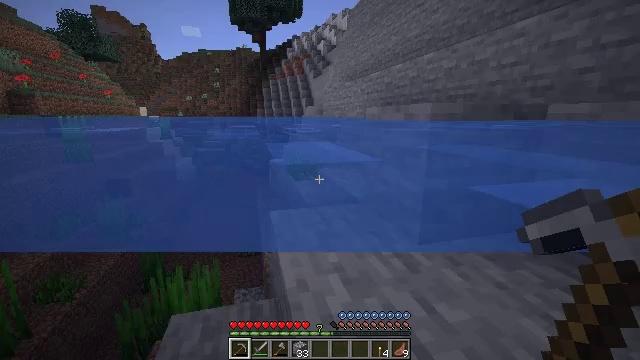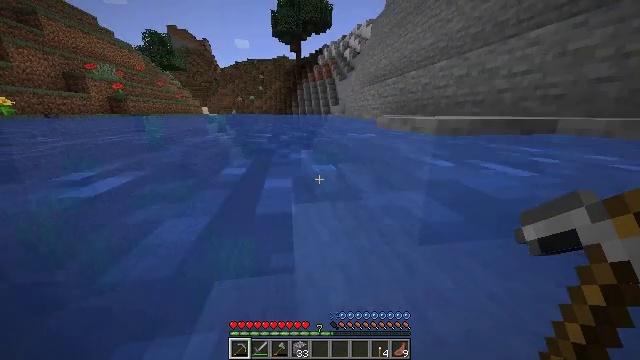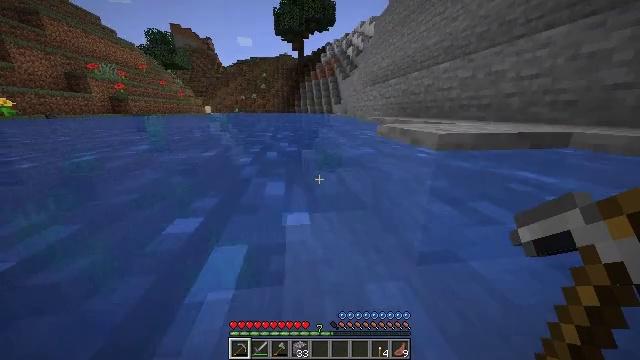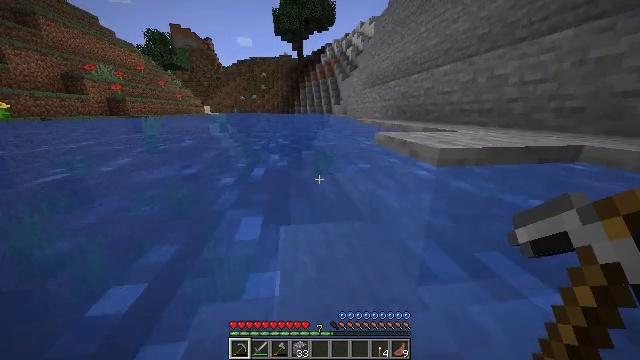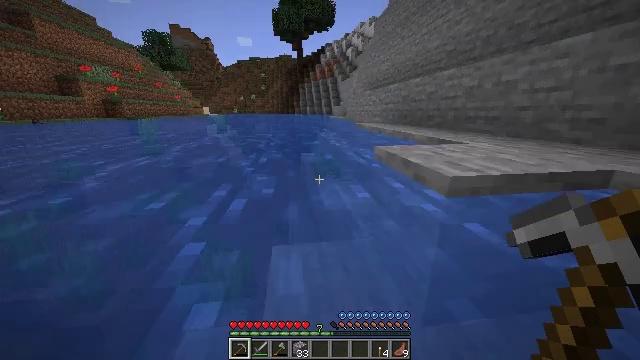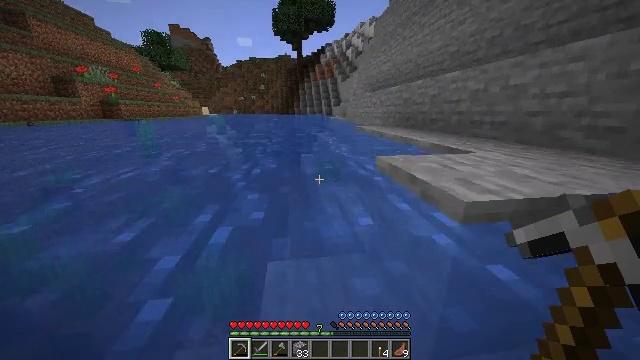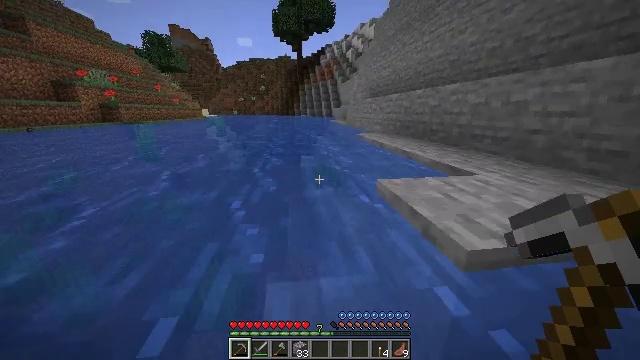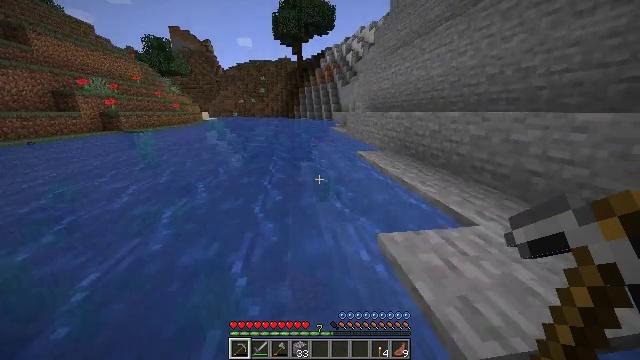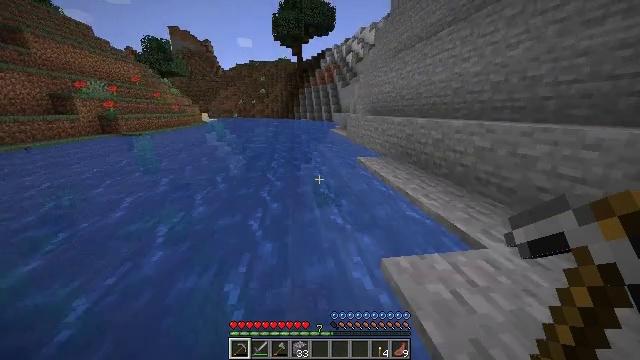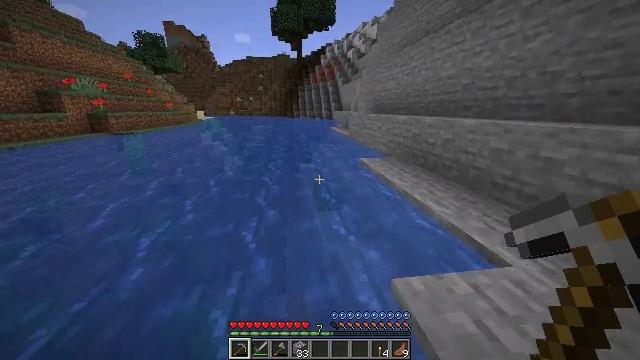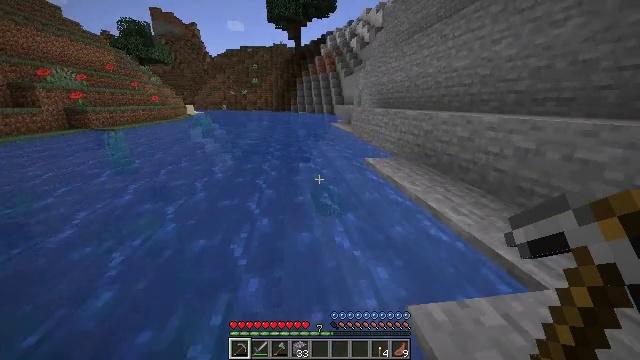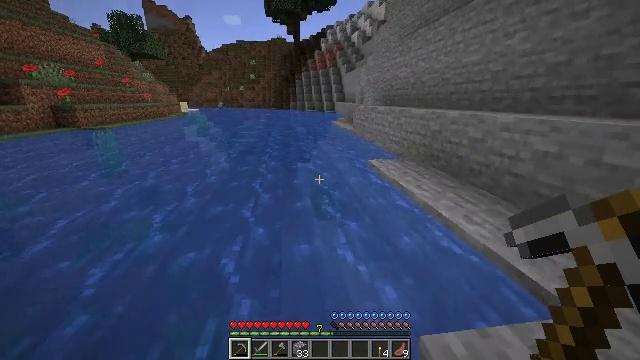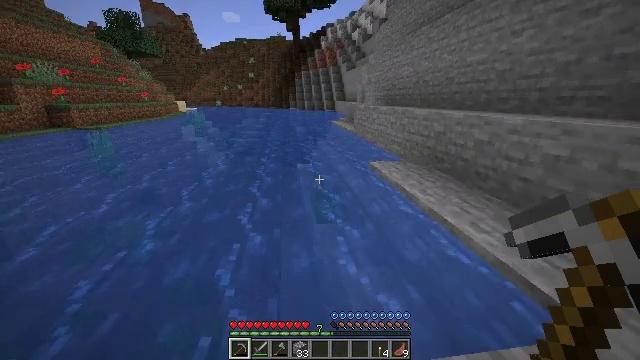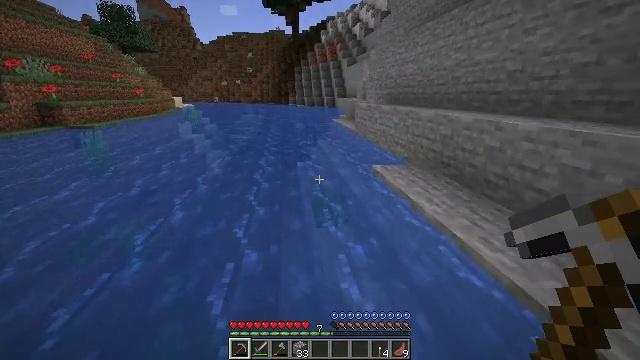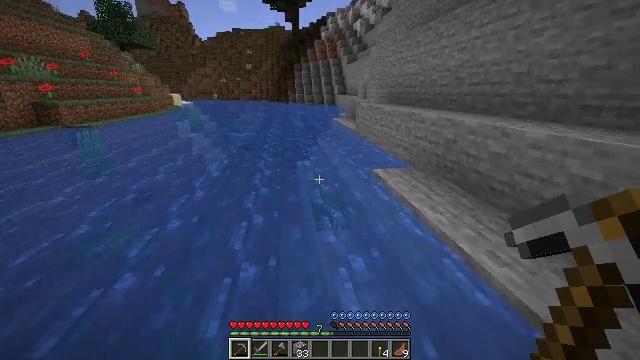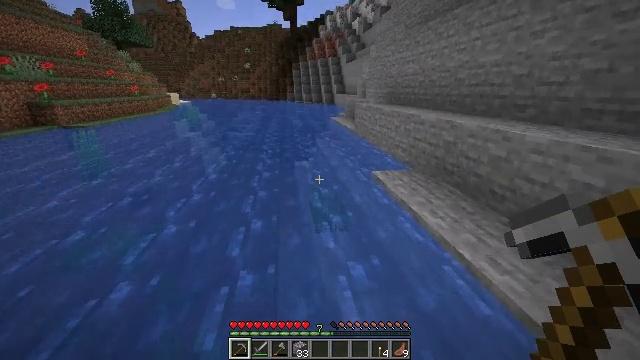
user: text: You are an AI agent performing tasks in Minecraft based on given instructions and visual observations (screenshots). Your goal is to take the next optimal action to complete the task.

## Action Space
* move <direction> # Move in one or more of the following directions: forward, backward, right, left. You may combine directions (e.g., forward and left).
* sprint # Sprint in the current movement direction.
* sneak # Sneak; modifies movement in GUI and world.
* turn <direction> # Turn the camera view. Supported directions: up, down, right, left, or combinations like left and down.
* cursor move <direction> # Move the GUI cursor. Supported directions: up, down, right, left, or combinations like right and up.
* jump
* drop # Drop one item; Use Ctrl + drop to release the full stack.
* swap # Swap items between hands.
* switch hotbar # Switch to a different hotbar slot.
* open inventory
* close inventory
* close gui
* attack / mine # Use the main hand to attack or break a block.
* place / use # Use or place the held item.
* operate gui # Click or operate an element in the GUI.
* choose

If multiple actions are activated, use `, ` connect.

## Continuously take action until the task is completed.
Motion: motion action
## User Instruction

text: Clear the seagrass to get an item.
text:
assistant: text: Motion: move forward and move left, sprint, turn left and down, jump
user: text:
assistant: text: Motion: move forward and move left, sprint, jump
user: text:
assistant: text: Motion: move forward and move left, sprint, jump
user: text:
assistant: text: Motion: move forward and move left, sprint, jump
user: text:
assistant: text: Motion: move forward and move left, sprint, jump
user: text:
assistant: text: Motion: move forward and move left, sprint, jump
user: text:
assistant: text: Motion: move forward, sprint, jump
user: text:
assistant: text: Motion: move forward, sprint, jump
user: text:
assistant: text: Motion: move forward, sprint, jump
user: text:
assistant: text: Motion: move forward, sprint, jump
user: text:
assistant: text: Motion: move forward, sprint, jump
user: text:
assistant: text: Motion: move forward, sprint, jump
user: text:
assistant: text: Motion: move forward, sprint, jump
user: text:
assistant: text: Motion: move forward, sprint, jump
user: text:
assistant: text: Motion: move forward, sprint, jump
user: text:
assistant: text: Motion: move forward, sprint, jump
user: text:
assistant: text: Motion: move forward, sprint, jump
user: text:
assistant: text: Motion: move forward, sprint, jump
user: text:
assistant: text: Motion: move forward, sprint, jump
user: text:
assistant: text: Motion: move forward, sprint, jump
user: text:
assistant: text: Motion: move forward, sprint, jump
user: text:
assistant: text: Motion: move forward, sprint
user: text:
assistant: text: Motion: move forward, sprint
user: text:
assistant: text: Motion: move forward, sprint
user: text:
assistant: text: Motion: move forward
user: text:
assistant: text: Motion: move forward
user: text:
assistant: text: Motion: move forward
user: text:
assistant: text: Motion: move forward
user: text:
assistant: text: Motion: move forward
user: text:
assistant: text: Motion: move forward